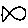
Label: fish